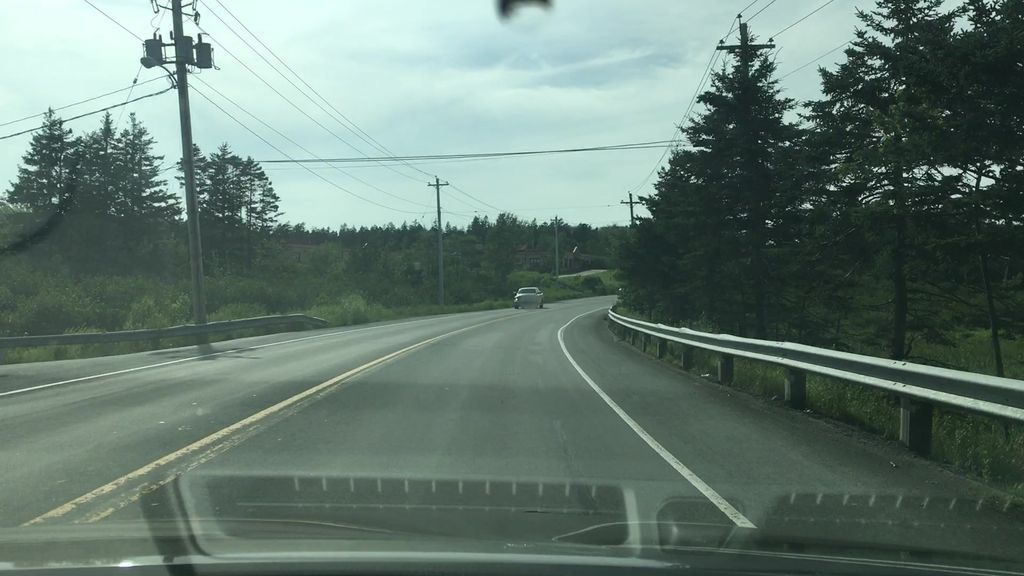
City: halifax